Question: please let me first attach the picture, it is easier to describe on the picture:

TableLayout is set to Dock->Fill for the Table-layout which is inside that GroupBox.
If I change the Anchor of the Group-box to say Left,Top,Right....then When I resize the forms from its right side border, Only the controls on the second column of table-layout are resizing and not the controls in the left side of the table-layout.
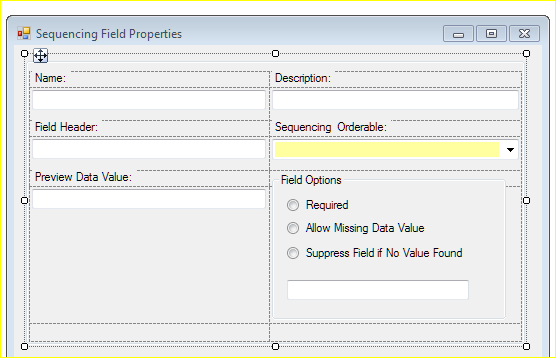
Answer: You must go to edit rows and columns of your table layout and choose the percent size type for the second column